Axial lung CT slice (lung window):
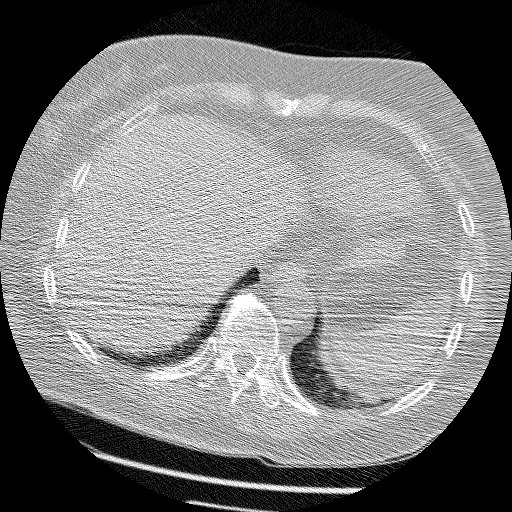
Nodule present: no